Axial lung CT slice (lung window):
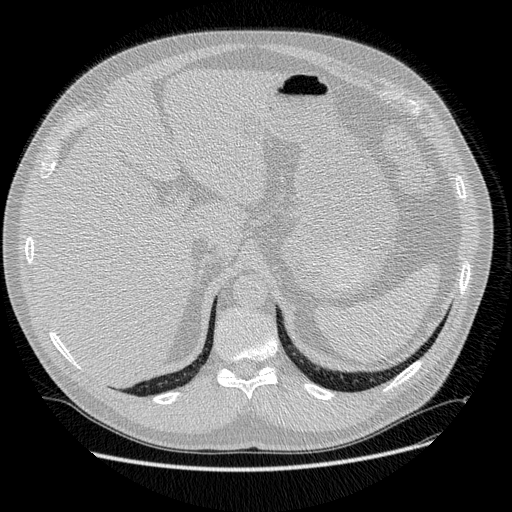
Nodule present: no